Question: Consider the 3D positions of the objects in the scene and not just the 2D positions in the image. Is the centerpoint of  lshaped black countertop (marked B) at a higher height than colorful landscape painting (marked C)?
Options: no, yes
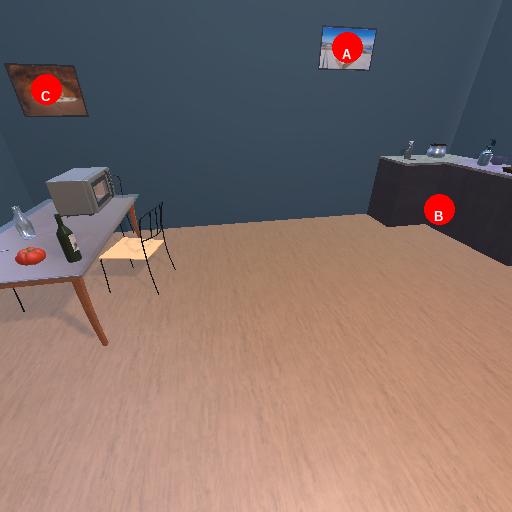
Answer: no